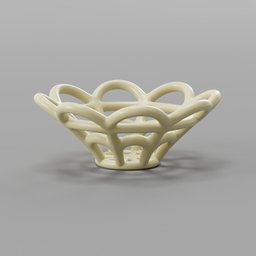
Label: decoration